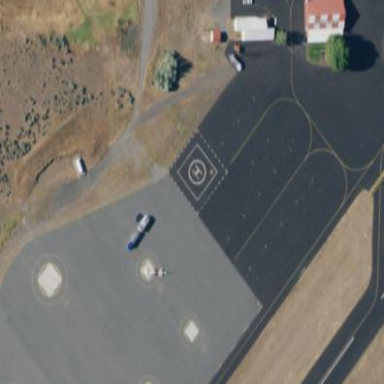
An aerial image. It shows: Apron at the airport.